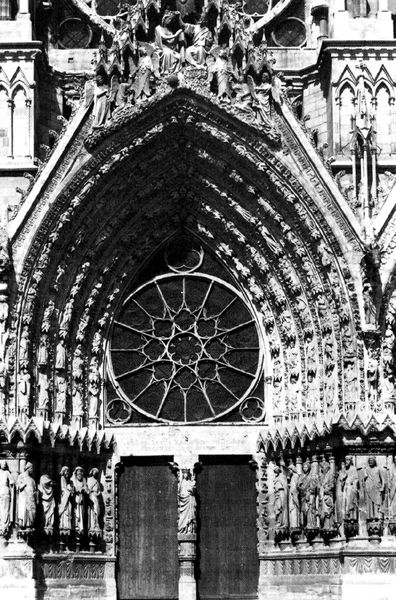
Titel: Kathedrale Notre-Dame in Reims
Standort: Reims, Kathedrale (EU - F)
Schlagwörter: dreieck, fenster, frankreich, säule, tür, kirche, gotik, kreis, skulptur, relief, fassaden, giebel, figuren, foto, eingang, kirch, dom, schwarzweiß, statuen, rosette, fresken, heilige, gothisch, notre dame, relif, köln, rosettenfenster, aufwendig